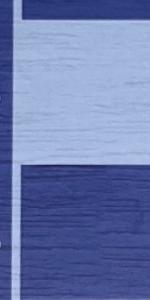
Label: Empty